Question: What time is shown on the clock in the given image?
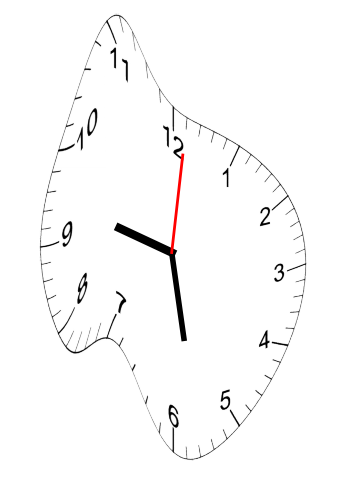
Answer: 09:28:01